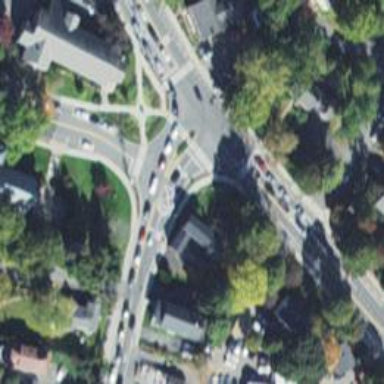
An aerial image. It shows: Marked crossing on footway.